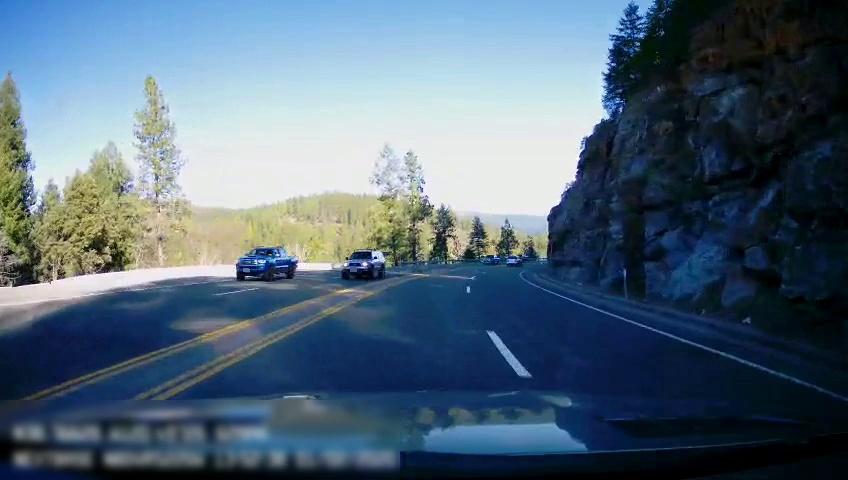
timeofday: Day
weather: Sunny
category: Drivable Space
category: Vehicles | Truck
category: Vehicles | Truck
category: Vehicles | Truck
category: Vehicles | SUV
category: Vehicles | SUV
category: Lanes | Current Lane
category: Lanes | Alternate Lane
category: Lanes | Current Lane
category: Lanes | Alternate Lane
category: Lanes | Opposite Lane
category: Lanes | Opposite Lane
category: Lanes | Opposite Lane
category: Lanes | Opposite Lane